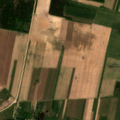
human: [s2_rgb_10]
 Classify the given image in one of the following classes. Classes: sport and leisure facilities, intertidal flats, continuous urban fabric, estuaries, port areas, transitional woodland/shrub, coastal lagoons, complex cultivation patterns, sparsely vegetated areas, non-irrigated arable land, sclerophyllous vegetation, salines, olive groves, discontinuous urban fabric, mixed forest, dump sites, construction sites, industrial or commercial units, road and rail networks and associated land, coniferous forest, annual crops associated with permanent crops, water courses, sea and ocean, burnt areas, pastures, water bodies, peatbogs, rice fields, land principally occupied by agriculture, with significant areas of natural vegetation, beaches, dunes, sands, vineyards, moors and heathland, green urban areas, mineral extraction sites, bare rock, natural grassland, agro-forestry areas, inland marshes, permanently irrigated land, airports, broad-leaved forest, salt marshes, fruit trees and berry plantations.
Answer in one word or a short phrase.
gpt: non-irrigated arable land, complex cultivation patterns, mixed forest